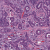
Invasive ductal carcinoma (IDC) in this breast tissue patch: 1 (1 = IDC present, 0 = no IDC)